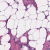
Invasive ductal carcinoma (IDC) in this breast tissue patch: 1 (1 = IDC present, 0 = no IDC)